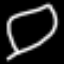
Label: leaf